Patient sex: M
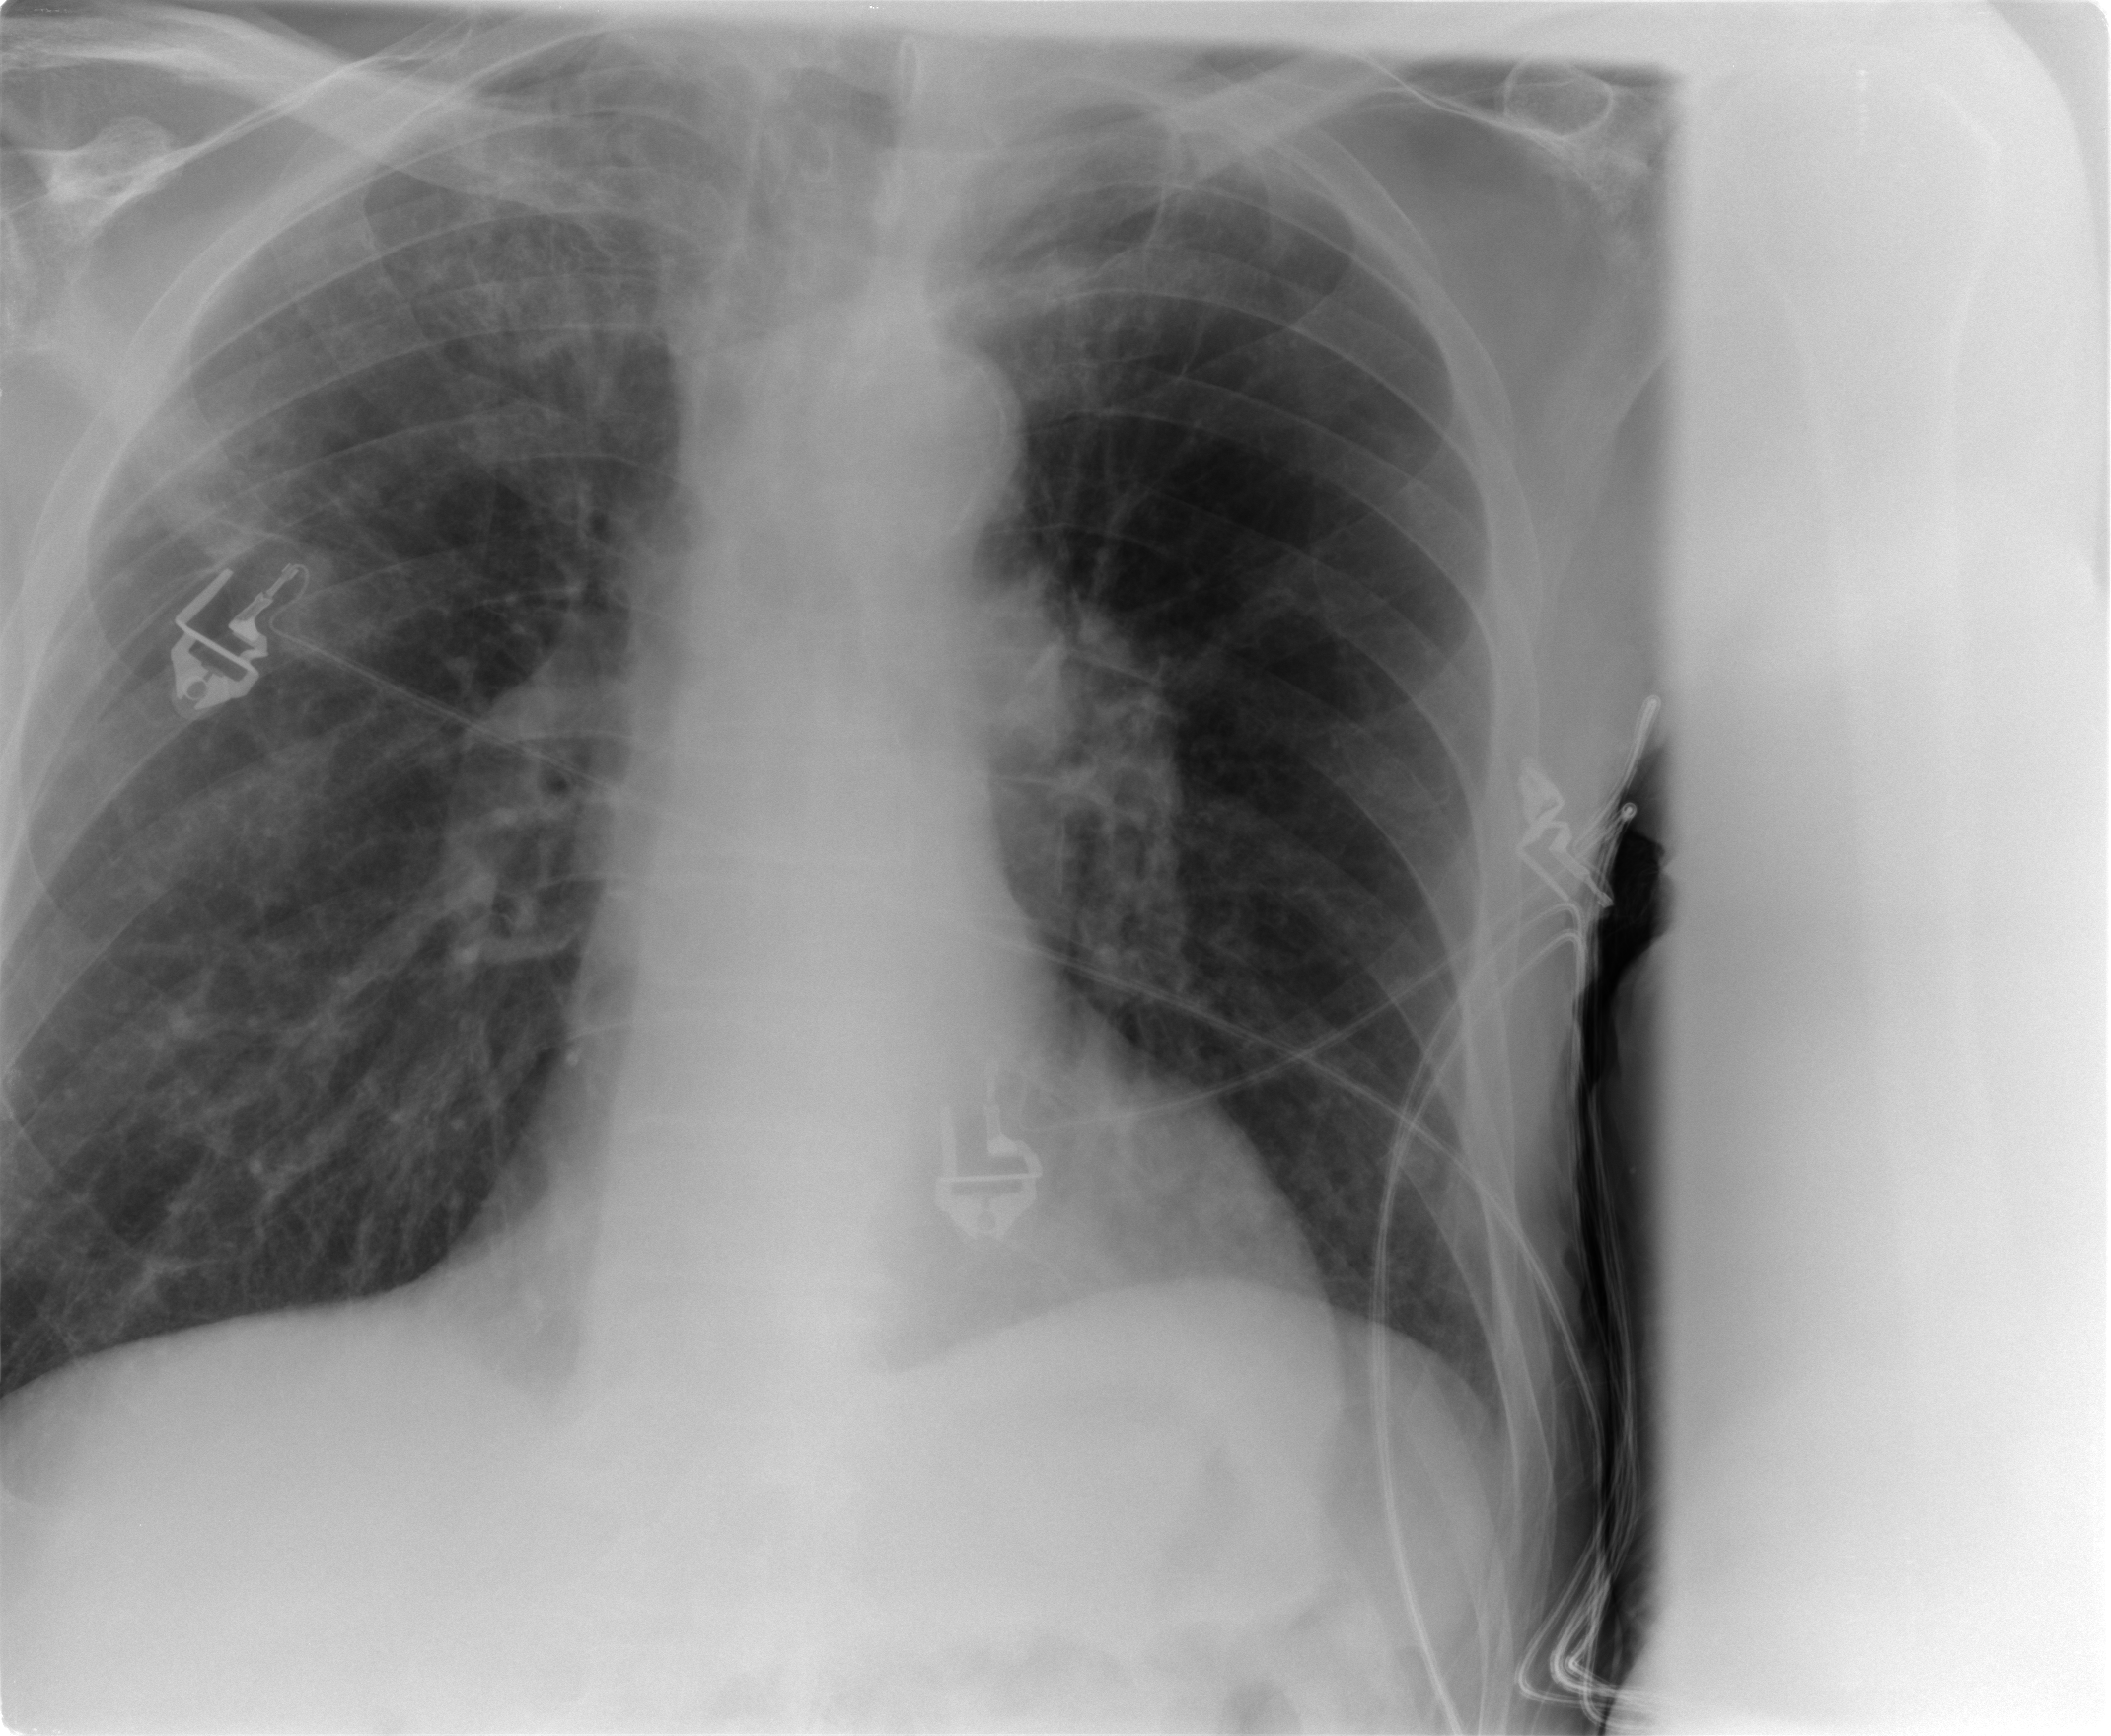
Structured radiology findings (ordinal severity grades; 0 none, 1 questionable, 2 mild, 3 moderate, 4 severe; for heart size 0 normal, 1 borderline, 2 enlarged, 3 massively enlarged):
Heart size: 0
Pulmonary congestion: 2
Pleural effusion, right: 0
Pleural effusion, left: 0
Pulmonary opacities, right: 0
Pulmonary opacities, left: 0
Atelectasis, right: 2
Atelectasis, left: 1